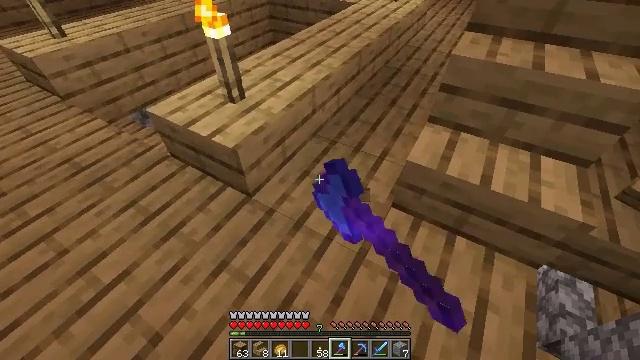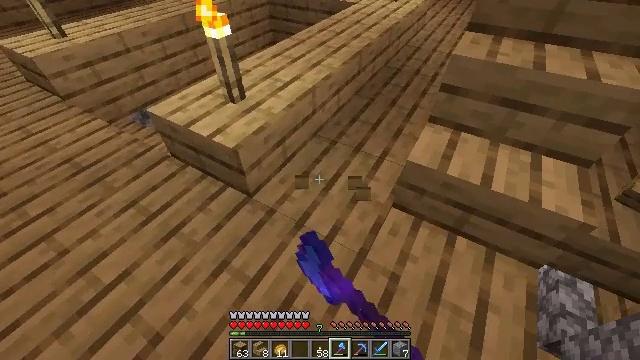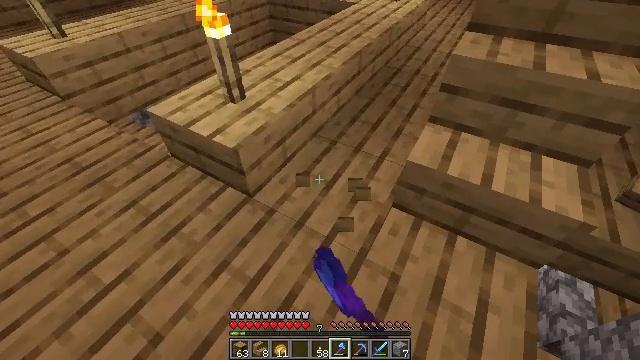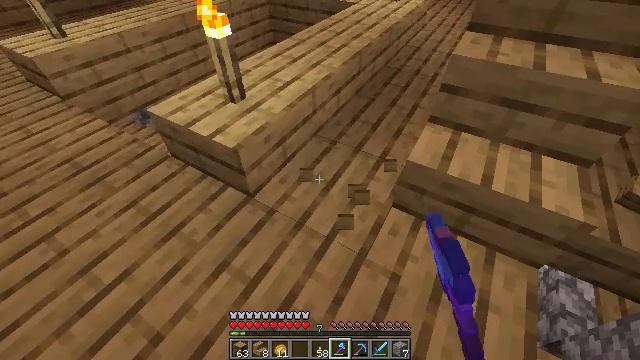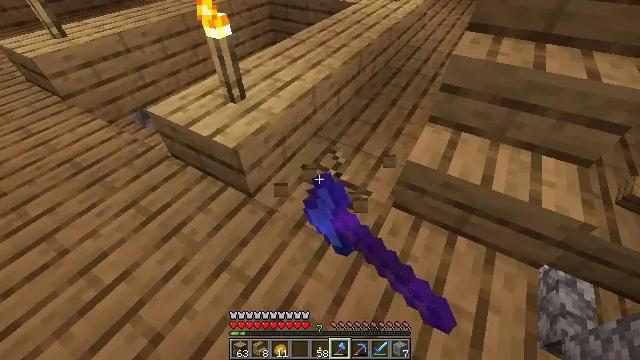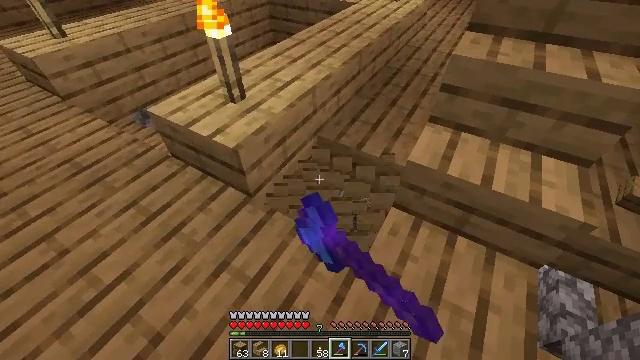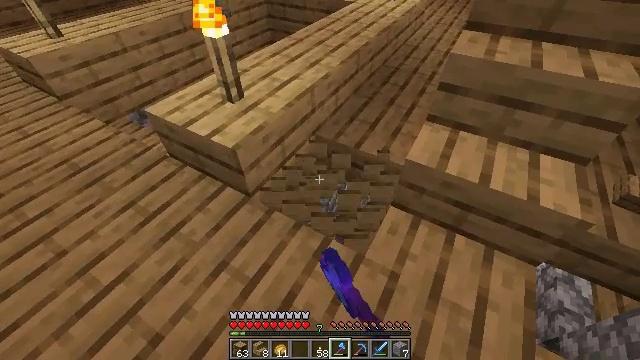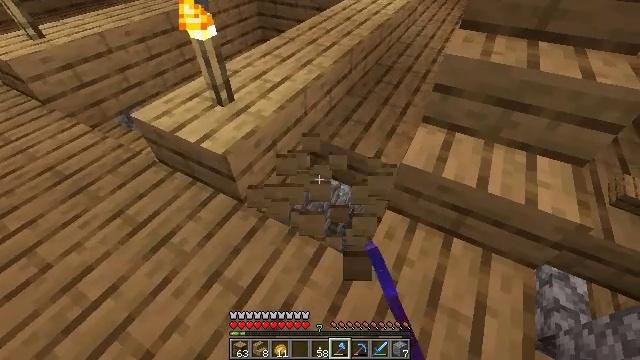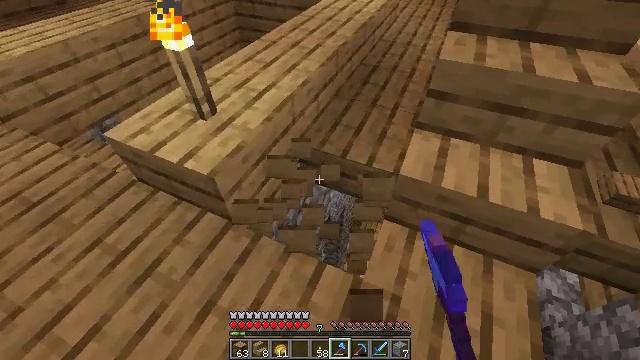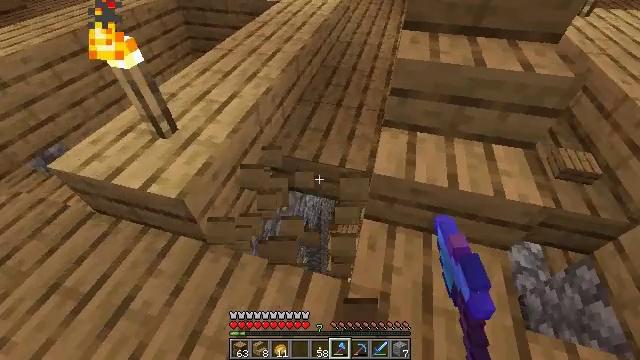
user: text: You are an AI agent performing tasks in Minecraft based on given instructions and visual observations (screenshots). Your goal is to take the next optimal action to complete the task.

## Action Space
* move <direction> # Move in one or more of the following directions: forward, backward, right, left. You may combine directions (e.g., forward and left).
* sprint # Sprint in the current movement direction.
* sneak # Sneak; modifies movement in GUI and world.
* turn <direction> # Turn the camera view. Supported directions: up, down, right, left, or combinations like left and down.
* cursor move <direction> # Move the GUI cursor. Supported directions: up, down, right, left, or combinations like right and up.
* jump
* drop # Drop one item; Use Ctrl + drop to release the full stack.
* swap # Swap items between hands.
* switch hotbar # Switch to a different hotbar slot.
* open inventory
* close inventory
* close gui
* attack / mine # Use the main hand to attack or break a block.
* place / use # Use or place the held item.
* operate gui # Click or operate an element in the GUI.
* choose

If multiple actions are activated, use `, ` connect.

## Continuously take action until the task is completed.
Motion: motion action
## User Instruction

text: Reclaim the oak slab from a structure.
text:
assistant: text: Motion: attack / mine
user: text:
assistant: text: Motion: attack / mine
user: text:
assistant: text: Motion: attack / mine
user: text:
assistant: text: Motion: attack / mine
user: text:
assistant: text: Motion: attack / mine
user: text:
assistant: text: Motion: attack / mine
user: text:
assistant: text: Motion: move forward, turn right
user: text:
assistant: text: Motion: move forward and move left, turn right
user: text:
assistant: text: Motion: move forward and move left, turn right
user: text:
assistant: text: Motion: no_op